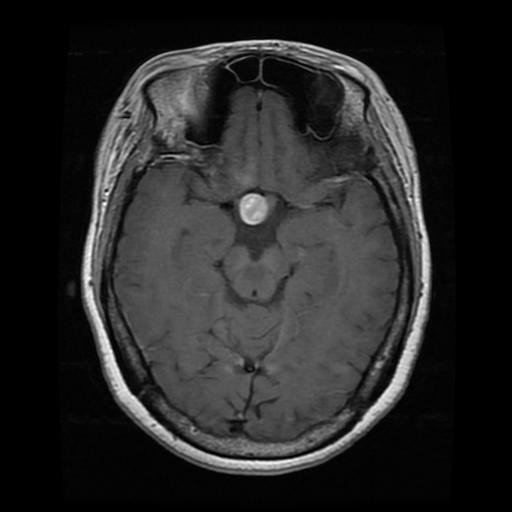
Label: pituitary